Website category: book
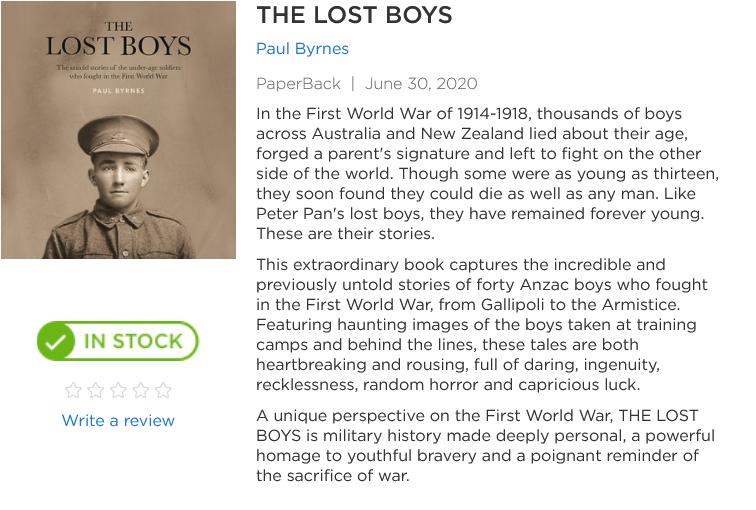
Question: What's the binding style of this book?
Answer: PaperBack

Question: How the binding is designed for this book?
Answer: PaperBack

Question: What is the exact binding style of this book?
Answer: PaperBack

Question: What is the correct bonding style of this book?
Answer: PaperBack

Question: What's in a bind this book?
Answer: PaperBack

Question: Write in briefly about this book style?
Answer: PaperBack

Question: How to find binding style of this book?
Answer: PaperBack

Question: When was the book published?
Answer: June 30, 2020

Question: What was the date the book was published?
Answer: June 30, 2020

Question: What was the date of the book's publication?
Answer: June 30, 2020

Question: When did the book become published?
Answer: June 30, 2020

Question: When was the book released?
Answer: June 30, 2020

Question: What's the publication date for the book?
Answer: June 30, 2020